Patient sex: M
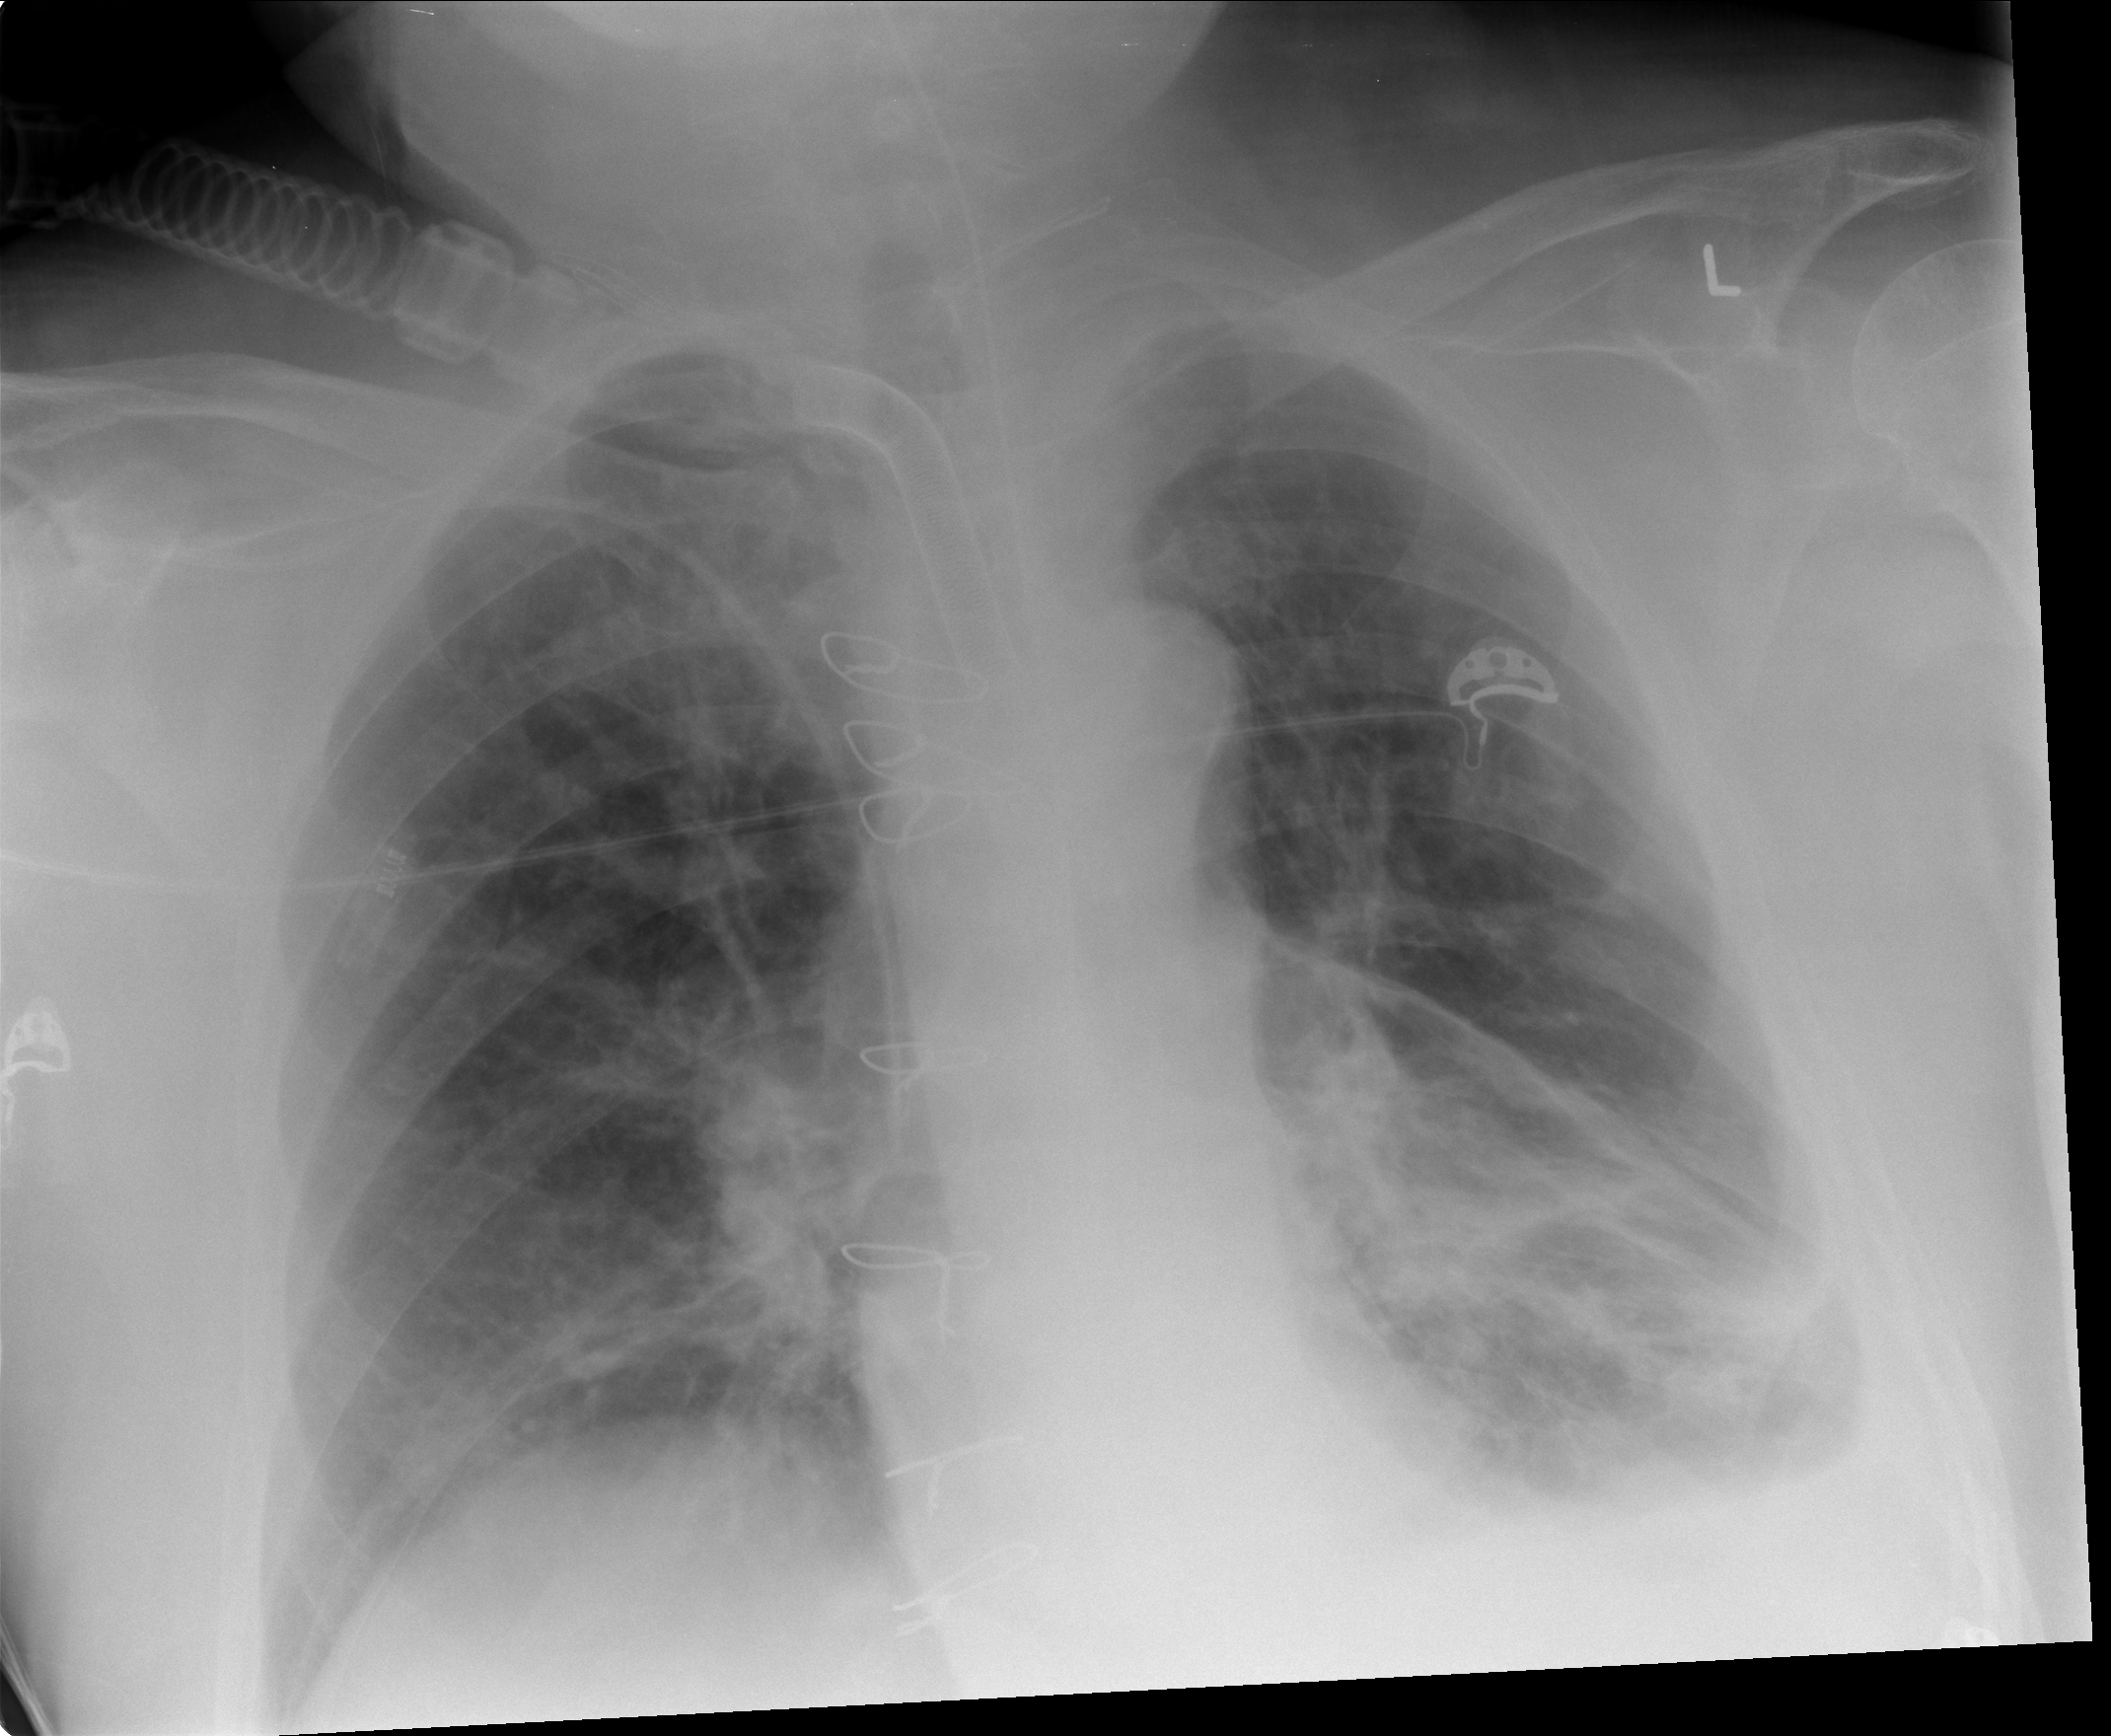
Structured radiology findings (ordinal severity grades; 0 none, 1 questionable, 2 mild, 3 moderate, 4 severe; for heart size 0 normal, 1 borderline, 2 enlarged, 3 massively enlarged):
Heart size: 0
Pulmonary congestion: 0
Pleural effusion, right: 0
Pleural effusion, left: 2
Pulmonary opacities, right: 1
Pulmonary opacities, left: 0
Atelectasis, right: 3
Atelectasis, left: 3